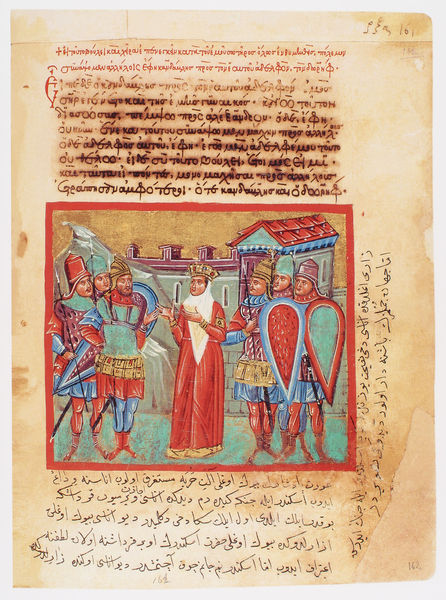
Titel: Der griechische Alexanderroman
Institution: Venedig, Hellenic Institute Codex Gr. 5
Schlagwörter: berg, blau, felsen, weiß, grün, stadt, hut, dach, haus, rot, tuch, alt, rahmen, bild, hände, gewand, gold, saum, blatt, krone, schrift, papier, mauer, könig, soldaten, schild, buch, burg, palast, seite, bewaffnet, illustration, schilder, schwert, buchstaben, helm, herrscher, ritter, flecken, pergament, helme, arabisch, griechisch, mittelalter, königin, heilige, speer, speere, wei?, weise, handschrift, schindeln, erklären, zinne, rüstungen, truppe, buchmalerei, alexander, huas, altertümlich, gestikulieren, titter, schfit, 162, könug, 161